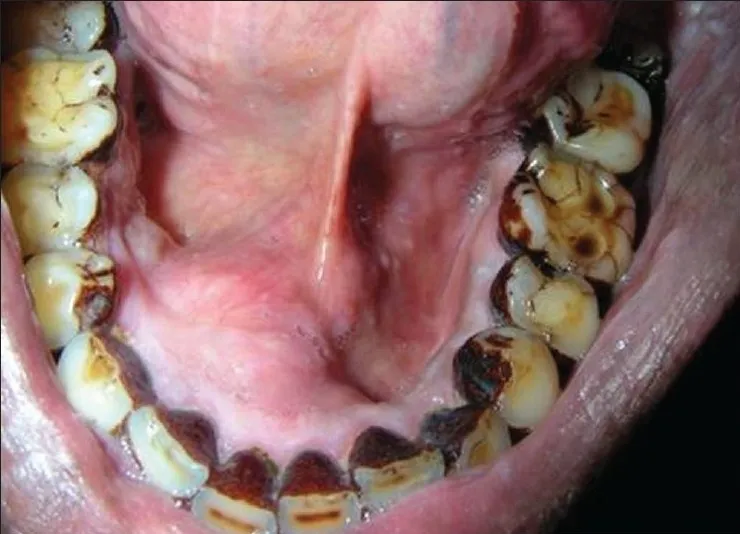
Swelling of approximately 3 cm in diameter on the lingual aspect of mandible on the right side, extending from 32 to 44.
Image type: radiology (ct)